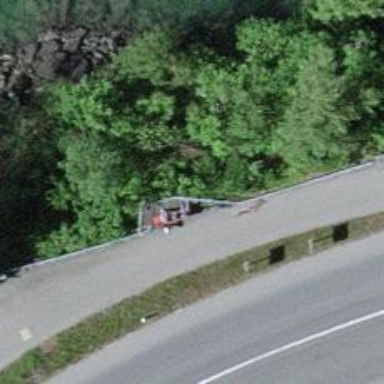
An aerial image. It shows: Red bench.